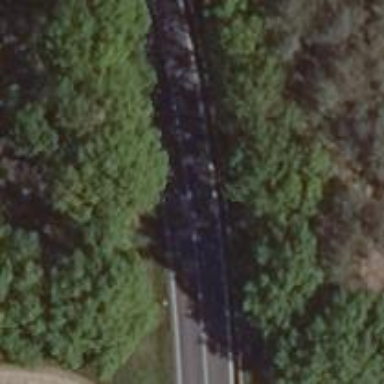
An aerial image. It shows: Secondary road with asphalt surface.